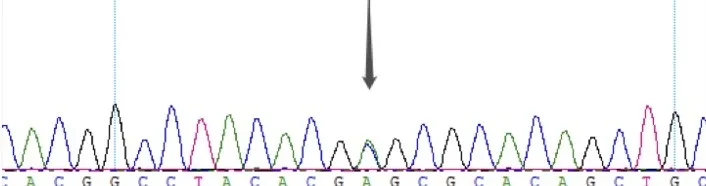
Results of Sanger sequencing of exon 2 in PDX1 of the proband. The gray arrow indicates the c. 463C>A heterozygous mutation.
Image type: chart (chart)